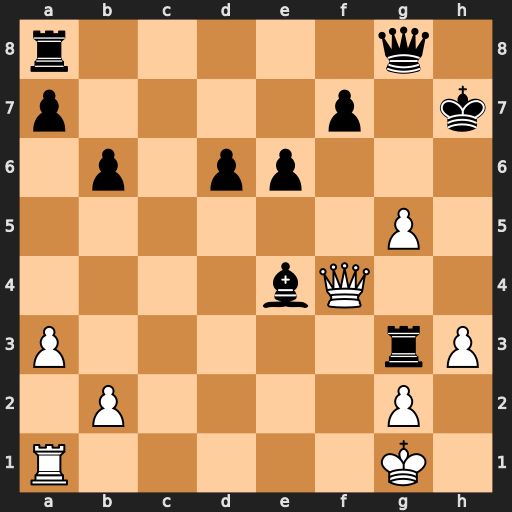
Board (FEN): r5q1/p4p1k/1p1pp3/6P1/4bQ2/P5rP/1P4P1/R5K1
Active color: w
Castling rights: -
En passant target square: -
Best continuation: Qh4+ Kg6 Qh6+ Kf5 Qf6#